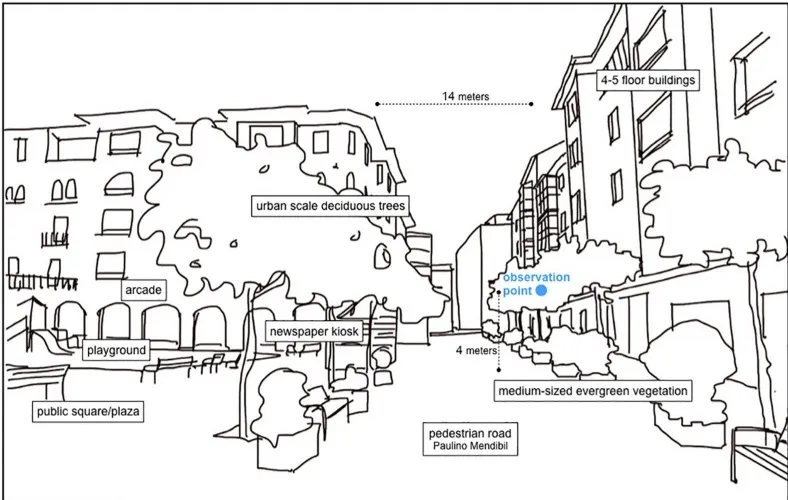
Urban elements and proportions at the site. The buildings in the street are mid-20th century, showing brick and stone constructions with a balanced composition of walls and voids. The average height of the building is five to six floors, including the ground floor.
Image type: pathology (fish)